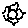
Label: flower